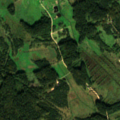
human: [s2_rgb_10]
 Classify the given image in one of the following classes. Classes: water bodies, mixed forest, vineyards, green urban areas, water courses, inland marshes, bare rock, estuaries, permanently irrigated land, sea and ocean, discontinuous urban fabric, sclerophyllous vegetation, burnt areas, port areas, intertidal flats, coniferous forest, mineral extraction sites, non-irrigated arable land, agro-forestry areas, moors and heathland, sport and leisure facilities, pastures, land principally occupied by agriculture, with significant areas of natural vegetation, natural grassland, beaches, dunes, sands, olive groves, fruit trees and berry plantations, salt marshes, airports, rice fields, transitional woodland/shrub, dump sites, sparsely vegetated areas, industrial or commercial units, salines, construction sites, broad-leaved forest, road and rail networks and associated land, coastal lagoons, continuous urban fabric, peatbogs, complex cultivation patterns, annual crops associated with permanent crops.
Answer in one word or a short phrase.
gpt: pastures, complex cultivation patterns, land principally occupied by agriculture, with significant areas of natural vegetation, coniferous forest, mixed forest, transitional woodland/shrub